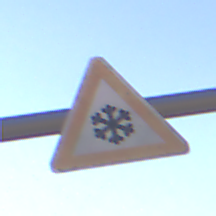
Verkehrszeichen: SchneeOderEisglaette
Umgebung: Outdoor, Nature
Tageszeit: SunriseSunset
Wetter: Clear
Licht: Natural
Jahreszeit: NotSpecified
Kontrast: HighContrast